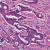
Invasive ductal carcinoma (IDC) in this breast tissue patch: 1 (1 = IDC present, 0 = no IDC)